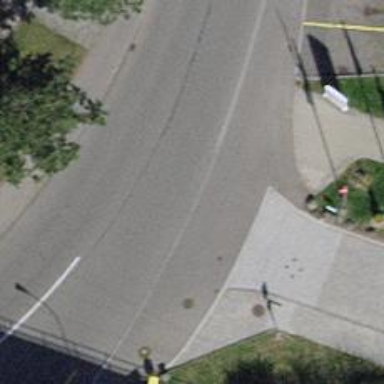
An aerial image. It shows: Residential road with sett surface and sidewalk on the left.